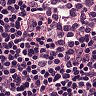
Metastatic tissue present: no